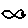
Label: fish